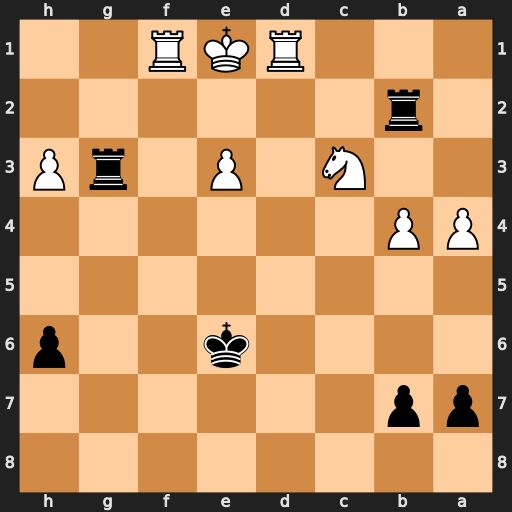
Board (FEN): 8/pp6/4k2p/8/PP6/2N1P1rP/1r6/3RKR2
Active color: b
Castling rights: -
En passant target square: -
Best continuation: Rxe3+ Ne2 Rbxe2#